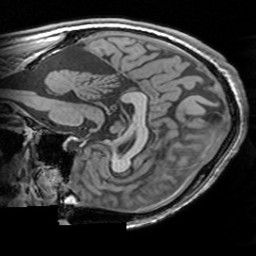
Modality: T1w
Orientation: sagittal
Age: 30
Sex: male
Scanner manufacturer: siemens
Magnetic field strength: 3 T
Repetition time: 1.63 s
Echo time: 0.00311 s